Field crop: tomato
Growth stage: 1
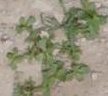
Species: portulaca